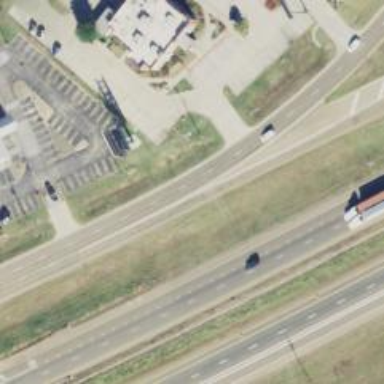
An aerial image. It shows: Frontage road that is classified as secondary link.